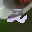
Label: 2